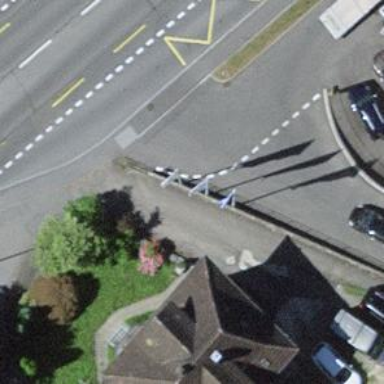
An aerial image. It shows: Advertising flagpole.